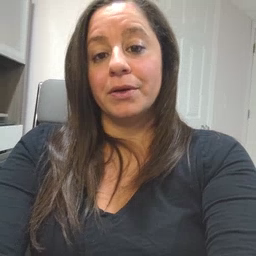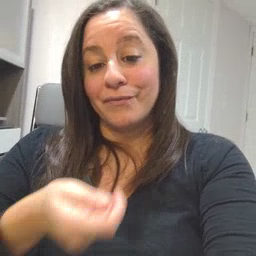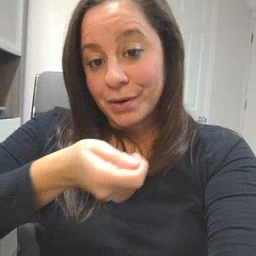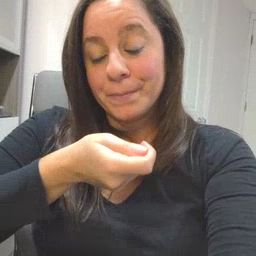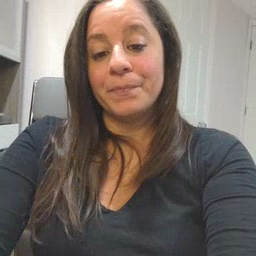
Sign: vacuum